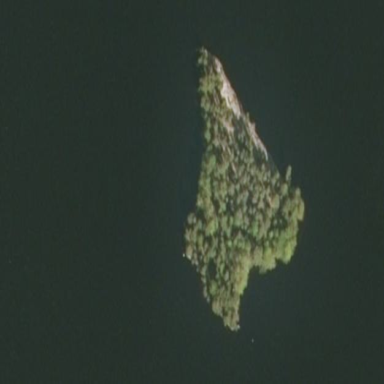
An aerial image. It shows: Image showing island.